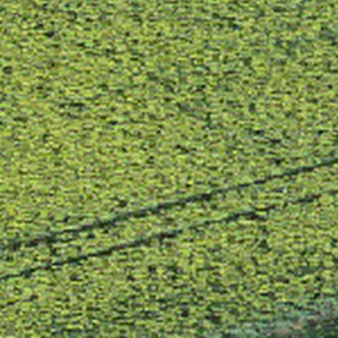
Label: other